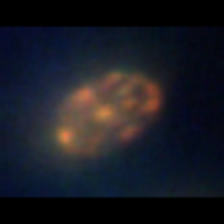
Taxon: Thalassiosira
Group: Diatoms